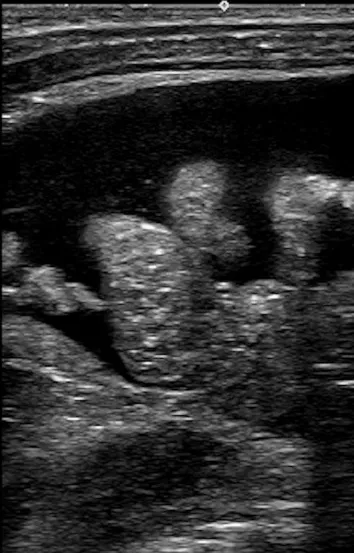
Abdominal ultrasound.
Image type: radiology (ultrasound)